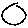
Label: circle